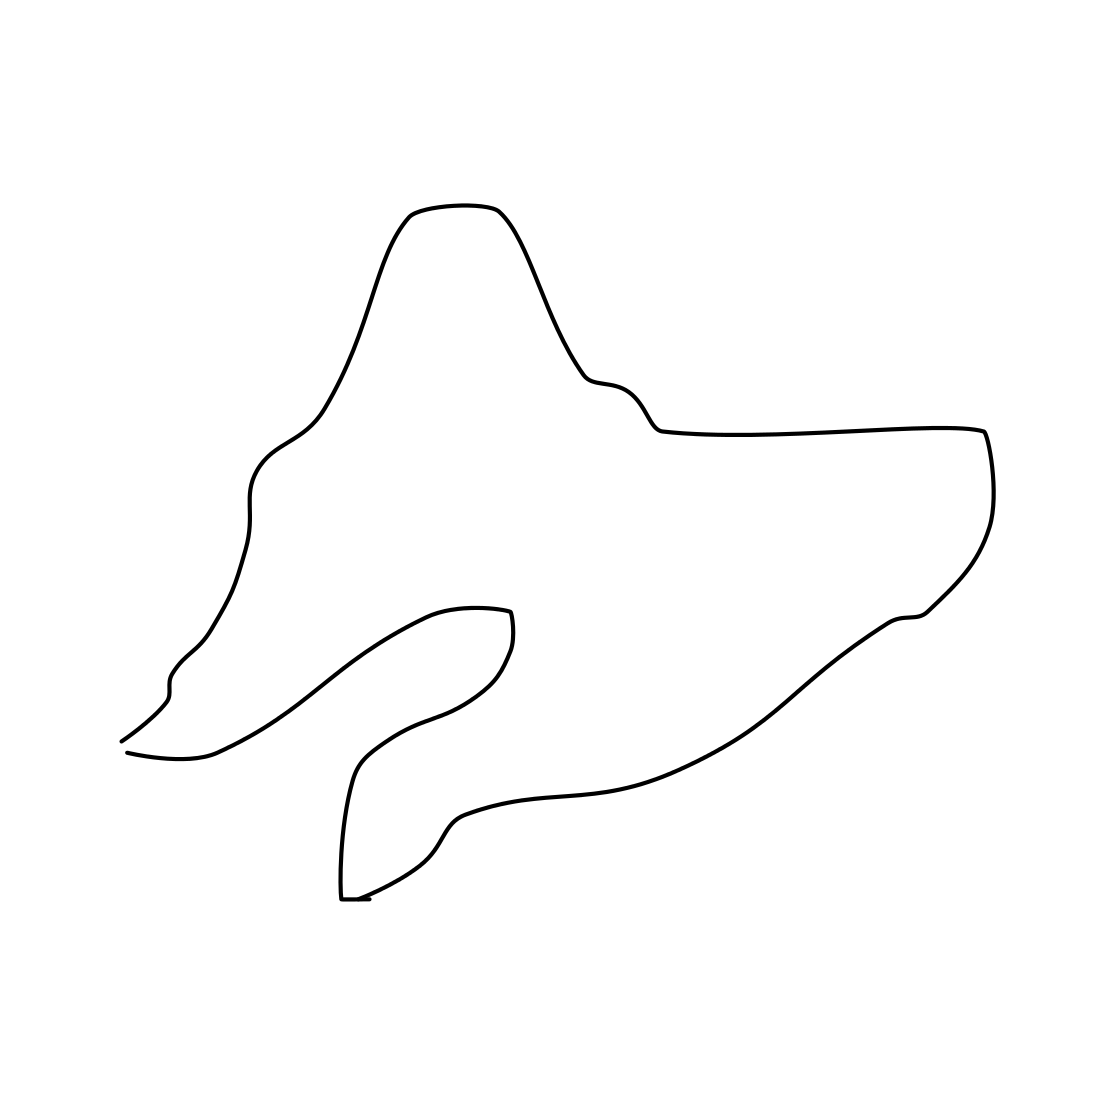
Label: tooth